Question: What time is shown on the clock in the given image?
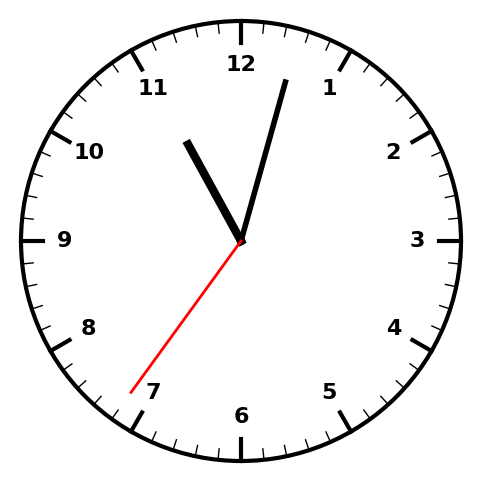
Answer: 11:02:36